Here is the raw acceleration-versus-time signal recorded on a bearing housing. Classify the bearing condition as one of: normal, inner_race, outer_race, ball.
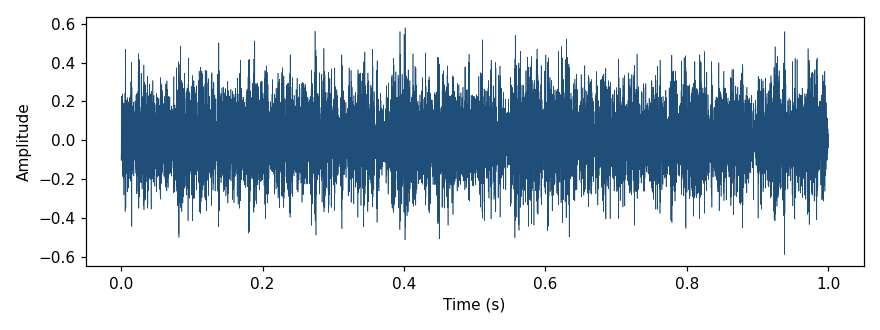
Answer: ball